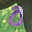
Label: 0